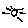
Label: sun